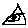
Label: triangle